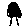
Label: tree